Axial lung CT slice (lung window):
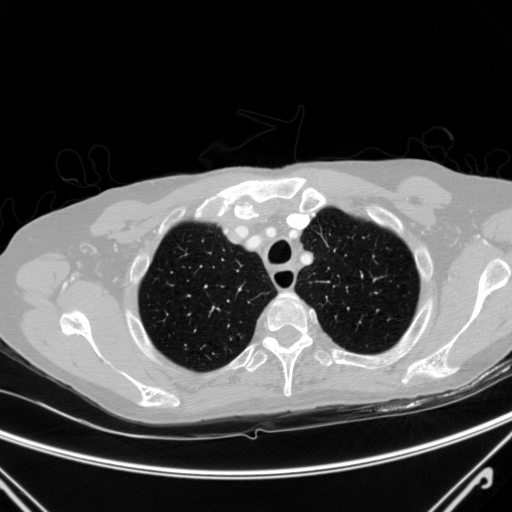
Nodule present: no